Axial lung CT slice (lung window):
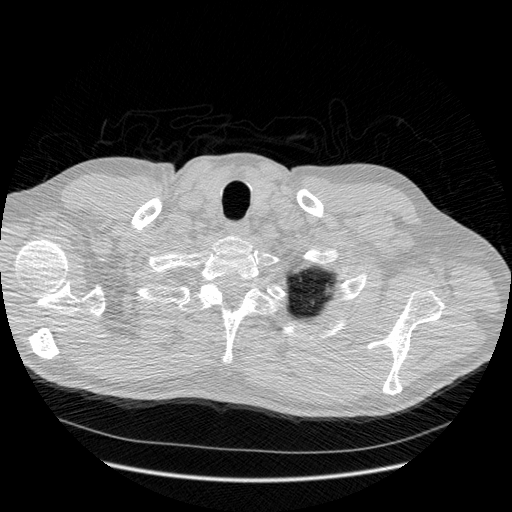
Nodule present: no